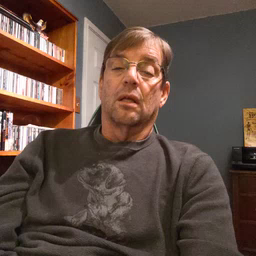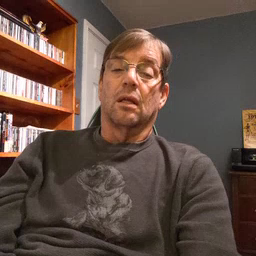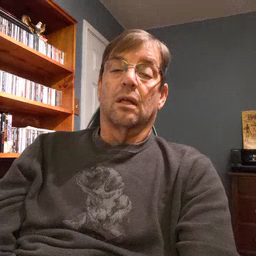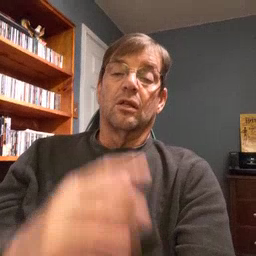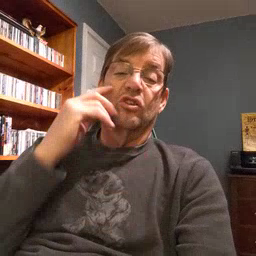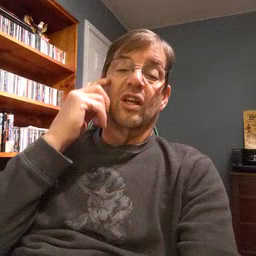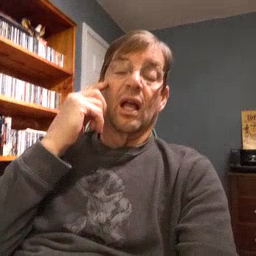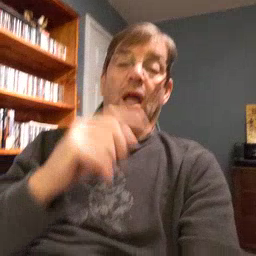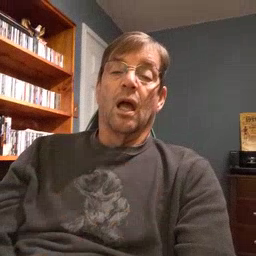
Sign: cheek